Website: apple
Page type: address-validator
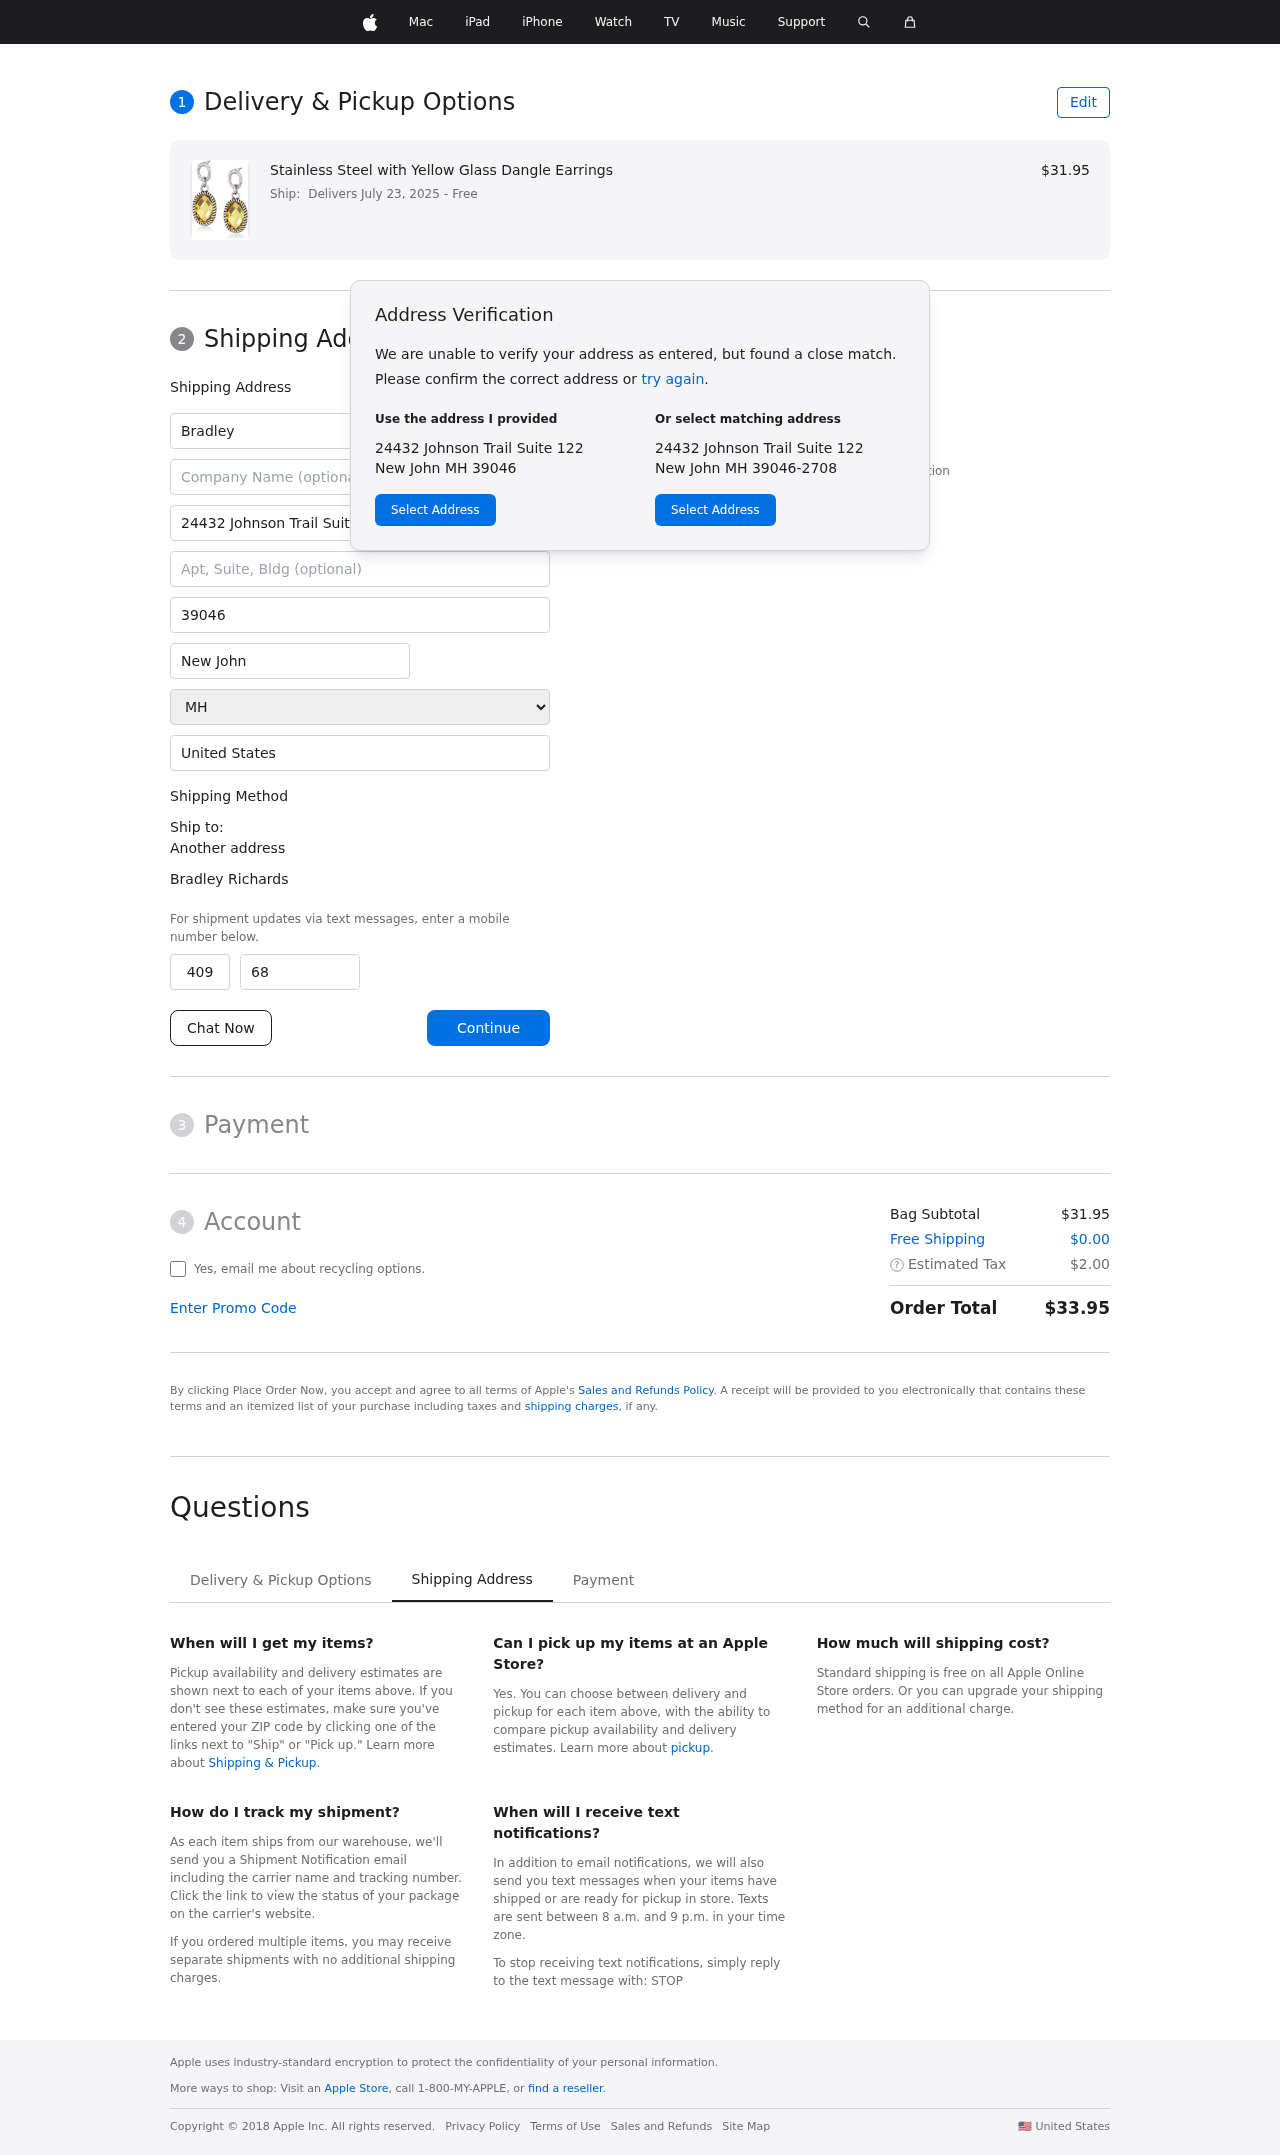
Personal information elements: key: PII_CITY
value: New John
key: PII_COUNTRY
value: United States
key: PII_FIRSTNAME
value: Bradley
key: PII_FULLNAME
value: Bradley Richards
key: PII_LASTNAME
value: Richards
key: PII_PHONE_AREA
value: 409
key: PII_PHONE_SUFFIX
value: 6811
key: PII_POSTCODE
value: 39046
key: PII_STATE
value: MH
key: PII_STREET
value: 24432 Johnson Trail Suite 122
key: PII_CITY_STATE_ZIP
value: New John MH 39046
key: PII_STATE_ABBR
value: MH
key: PII_POSTCODE_FULL
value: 39046
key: PII_POSTCODE_NUMERIC
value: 39046
Product elements: key: PRODUCT1_NAME
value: Stainless Steel with Yellow Glass Dangle Earrings
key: PRODUCT1_PRICE
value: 31.95
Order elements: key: ORDER_DELIVERY_DATE
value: Delivers July 23, 2025
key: ORDER_SUBTOTAL
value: $31.95
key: ORDER_SHIPPING_COST
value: $0.00
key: ORDER_TAX
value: $2.00
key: ORDER_TOTAL
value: $33.95